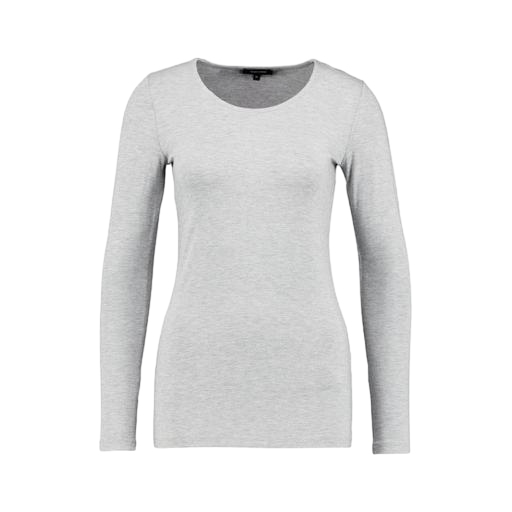
long-sleeve t-shirt only macy, longsleeve t-shirt, long t-shirt, white background